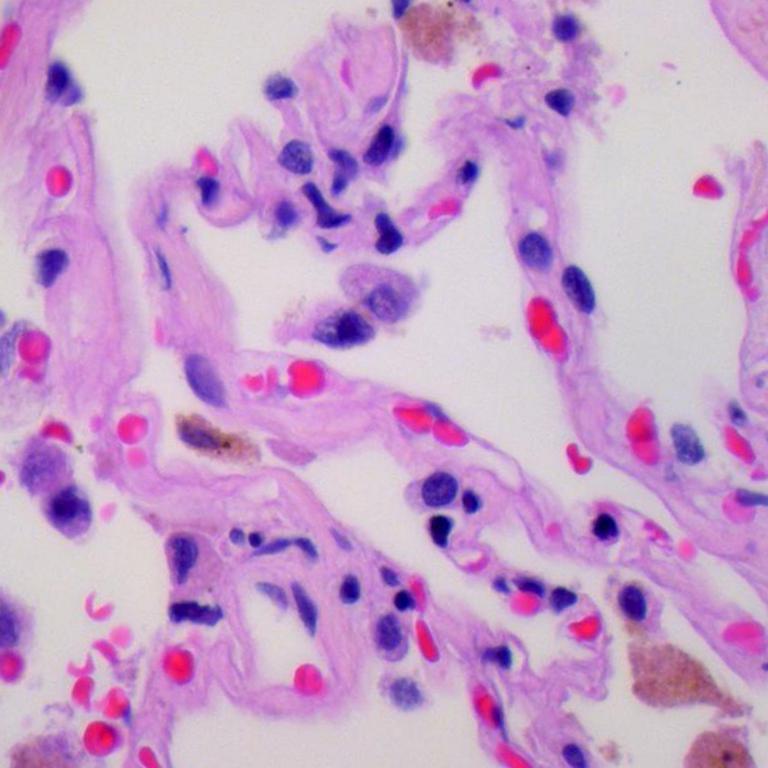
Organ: lung
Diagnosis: benign